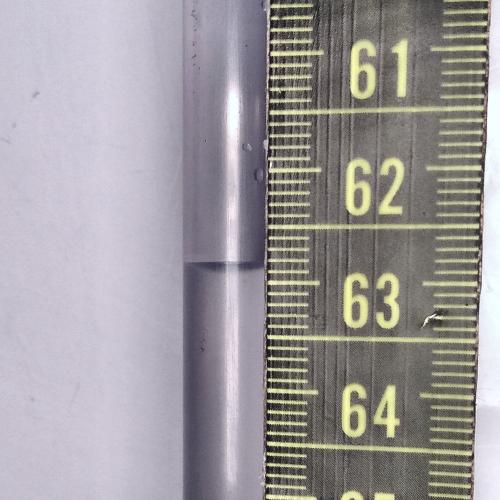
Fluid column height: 62.9 cm